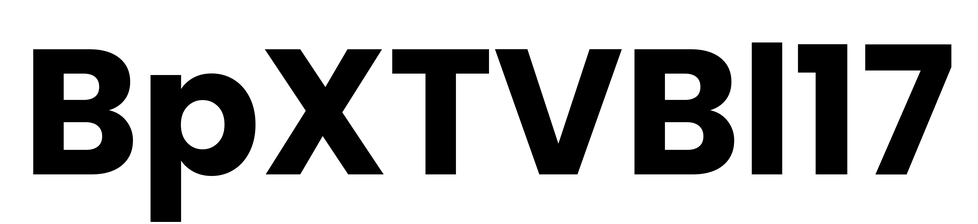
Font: Poppins-Bold